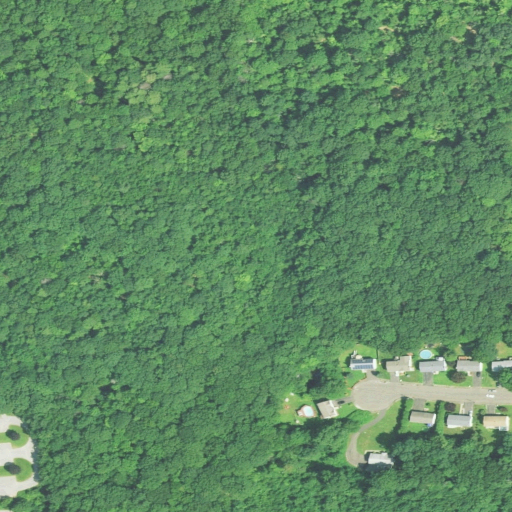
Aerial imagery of mountain in Connecticut named Bucks Hill containing deciduous forest, mixed forest, medium intensity development, low intensity development, woody wetlands, open development, and high intensity development